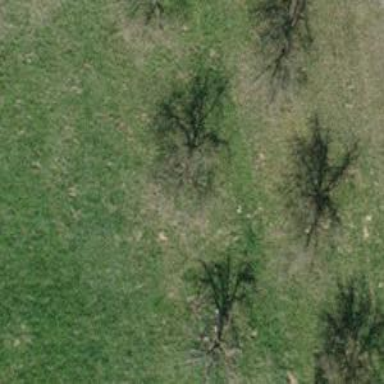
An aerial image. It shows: Beautiful tree in nature.